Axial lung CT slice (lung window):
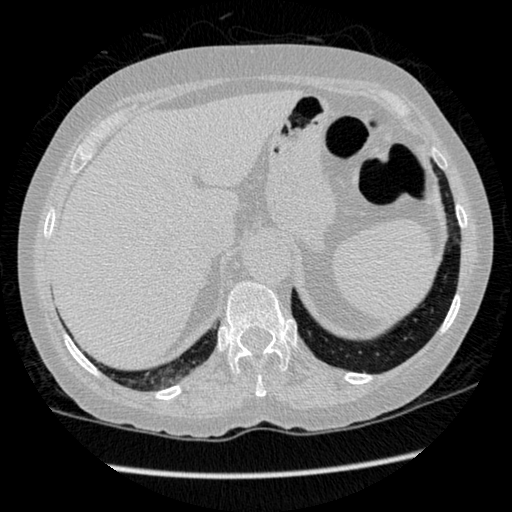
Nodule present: no